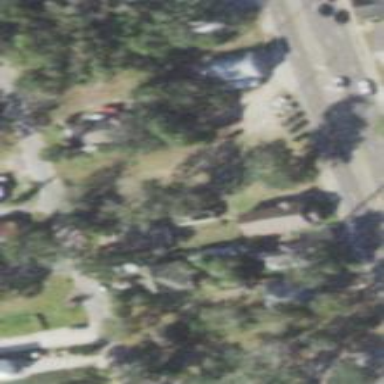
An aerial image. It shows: This residential area consists of single-family homes.